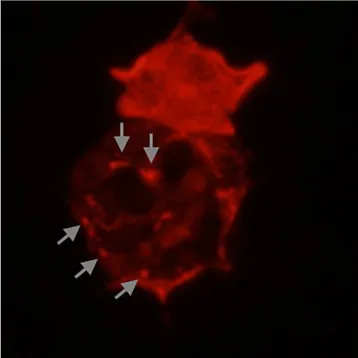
NMMHC-IIA localization in neutrophils from the patient. (C) An immunofluorescence micrograph of a neutrophil immunostained with anti-NMMHC-IIA antibody. Small aggregates (<0.7 microm) with less than 11 in number are shown (arrows).
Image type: pathology (immunostaining)